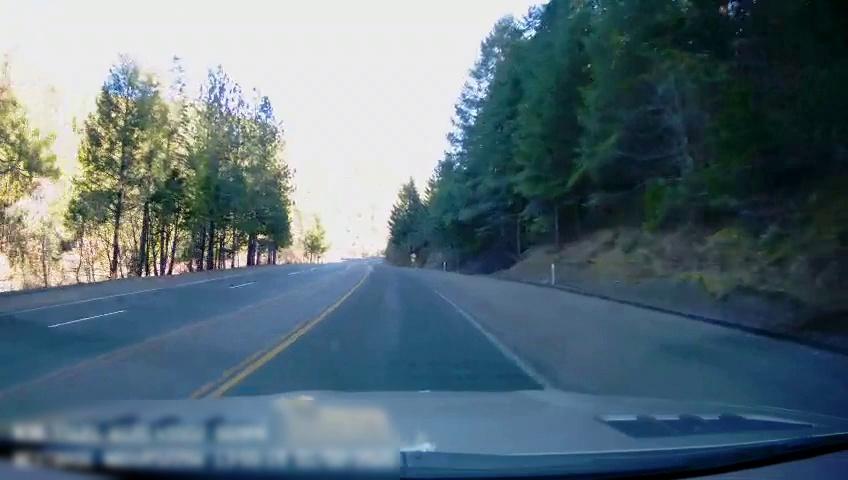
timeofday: Day
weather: Sunny
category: Drivable Space
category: Lanes | Opposite Lane
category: Lanes | Alternate Lane
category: Lanes | Opposite Lane
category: Lanes | Current Lane
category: Lanes | Alternate Lane
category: Lanes | Opposite Lane
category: Lanes | Opposite Lane